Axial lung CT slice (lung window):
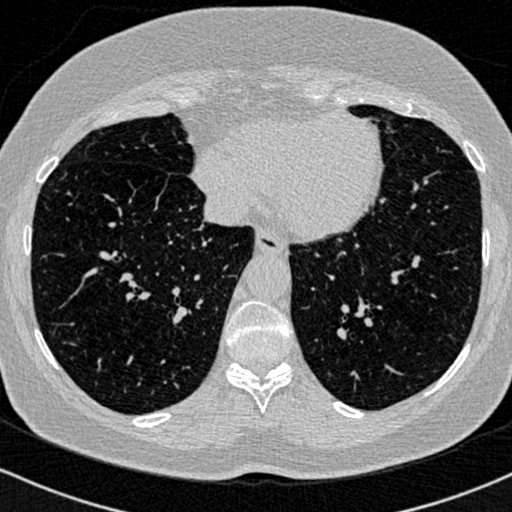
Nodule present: no